Interaction volume radius: 5 \u00c5
Interaction volume height: 30 \u00c5
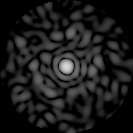
Disorder parameter: 0.8552